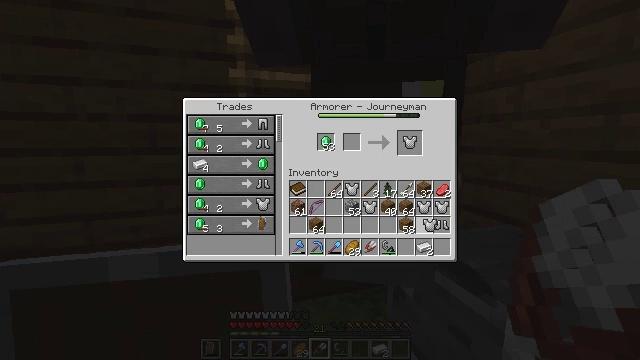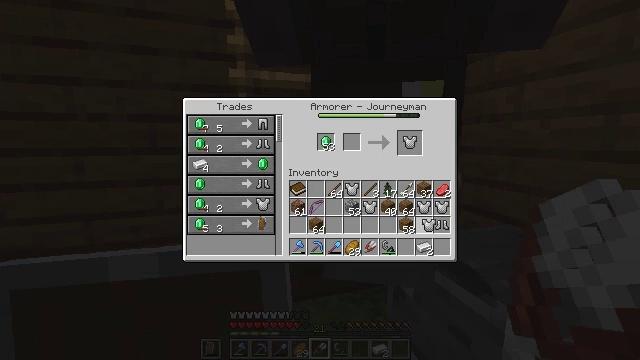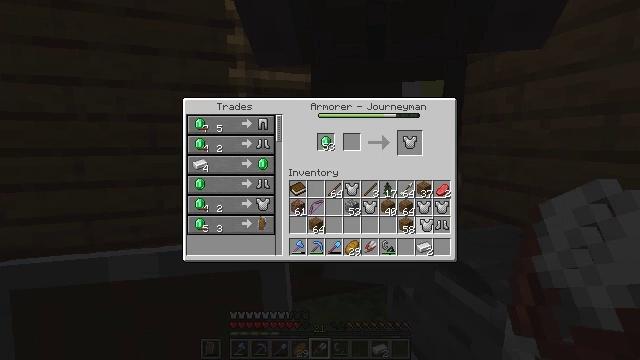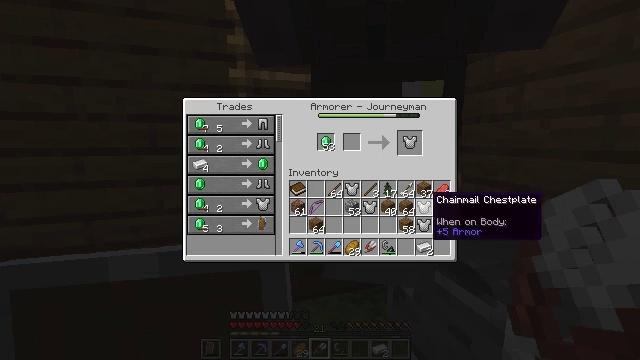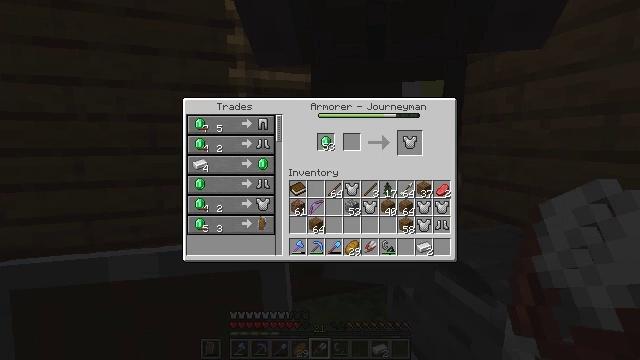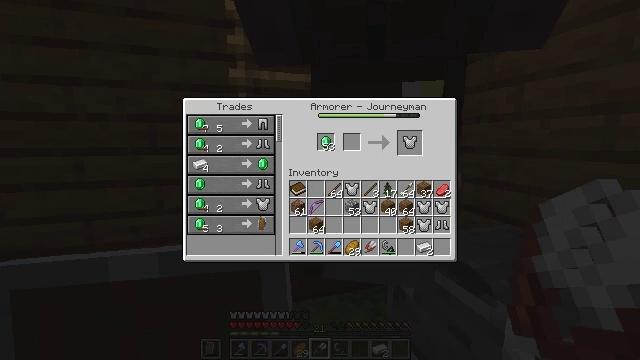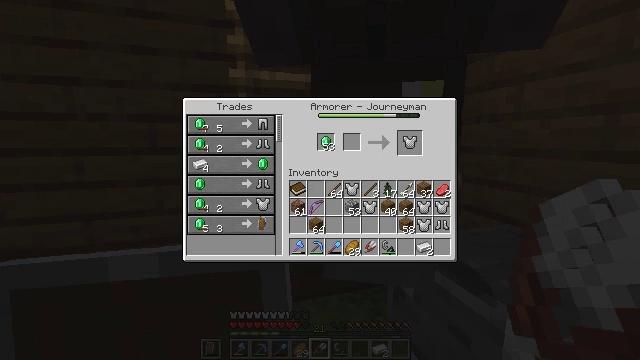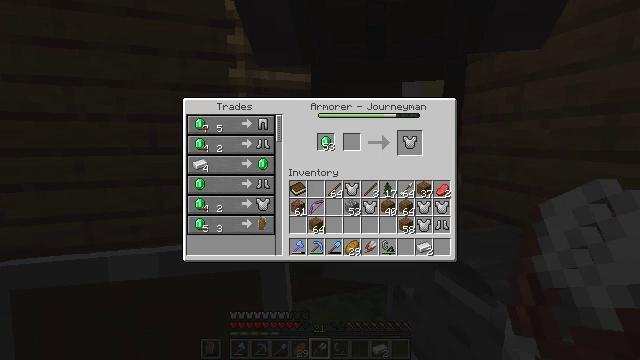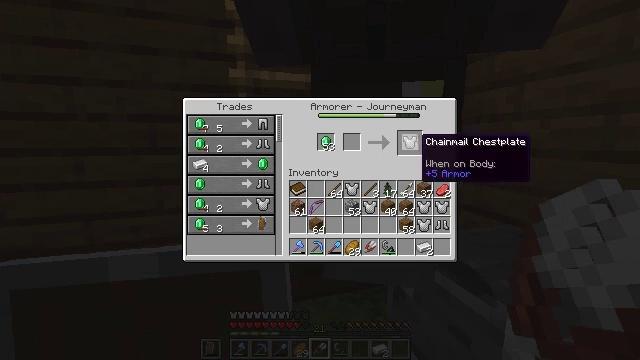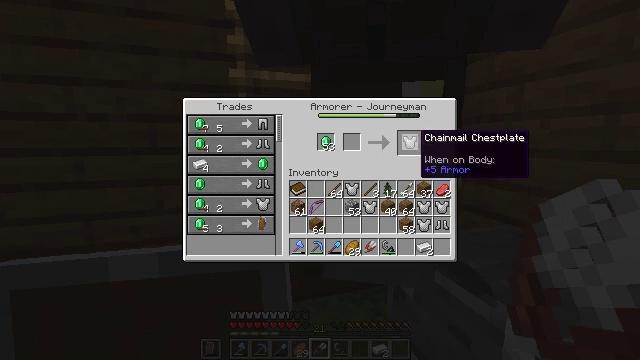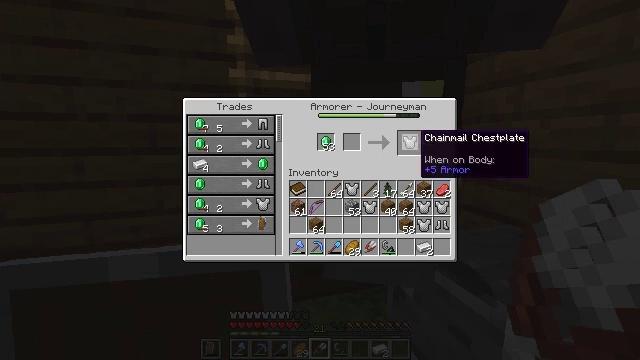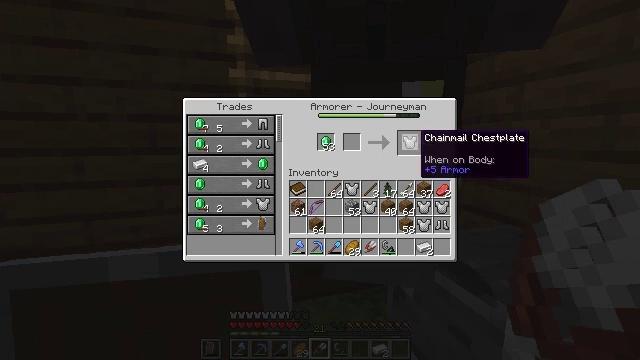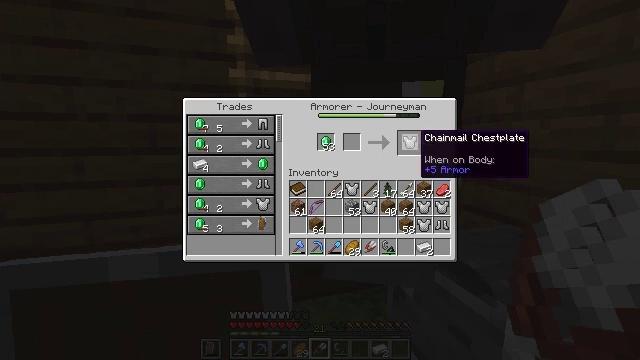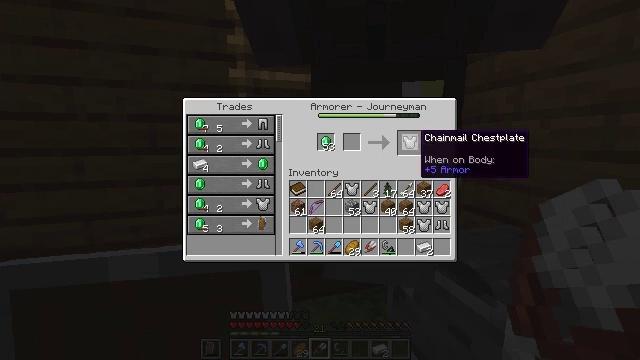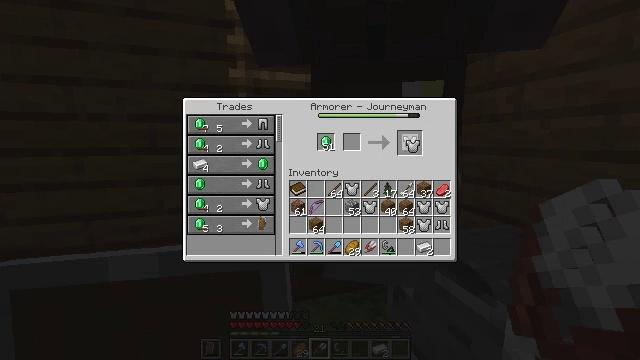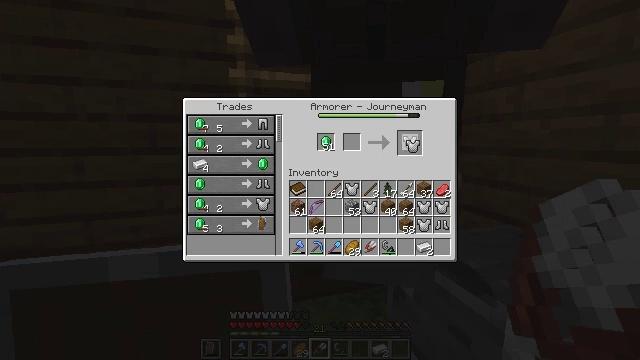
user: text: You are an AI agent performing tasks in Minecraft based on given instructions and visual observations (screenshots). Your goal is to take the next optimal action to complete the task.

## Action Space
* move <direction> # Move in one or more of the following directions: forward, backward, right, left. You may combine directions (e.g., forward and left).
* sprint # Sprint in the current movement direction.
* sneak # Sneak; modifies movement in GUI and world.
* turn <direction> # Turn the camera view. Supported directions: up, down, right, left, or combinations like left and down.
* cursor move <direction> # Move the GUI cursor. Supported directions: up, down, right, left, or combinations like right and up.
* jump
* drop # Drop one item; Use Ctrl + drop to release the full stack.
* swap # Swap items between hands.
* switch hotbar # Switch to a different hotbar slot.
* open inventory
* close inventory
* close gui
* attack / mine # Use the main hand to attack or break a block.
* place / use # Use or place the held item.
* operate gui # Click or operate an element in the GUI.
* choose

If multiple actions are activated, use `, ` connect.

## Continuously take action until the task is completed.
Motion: motion action
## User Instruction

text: Assemble a chainmail chestplate at the crafting table.
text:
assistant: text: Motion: operate gui
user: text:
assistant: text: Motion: operate gui
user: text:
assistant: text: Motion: cursor move up
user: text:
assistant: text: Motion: cursor move up
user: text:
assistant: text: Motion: cursor move up
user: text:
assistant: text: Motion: no_op
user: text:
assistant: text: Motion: no_op
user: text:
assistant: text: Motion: no_op
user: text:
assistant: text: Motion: no_op
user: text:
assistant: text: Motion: no_op
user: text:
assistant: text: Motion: no_op
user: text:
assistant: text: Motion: no_op
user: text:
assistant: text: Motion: no_op
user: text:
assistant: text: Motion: operate gui
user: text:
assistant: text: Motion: operate gui
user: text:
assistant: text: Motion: no_op
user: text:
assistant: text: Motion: cursor move left and down
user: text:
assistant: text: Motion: cursor move left and down
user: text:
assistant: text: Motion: cursor move down
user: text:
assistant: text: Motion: no_op
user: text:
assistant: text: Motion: no_op
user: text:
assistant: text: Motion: no_op
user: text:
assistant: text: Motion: no_op
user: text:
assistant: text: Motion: no_op
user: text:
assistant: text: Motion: cursor move down
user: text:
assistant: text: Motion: no_op
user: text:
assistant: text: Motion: operate gui
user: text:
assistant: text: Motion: operate gui
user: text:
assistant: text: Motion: no_op
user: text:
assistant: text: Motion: no_op